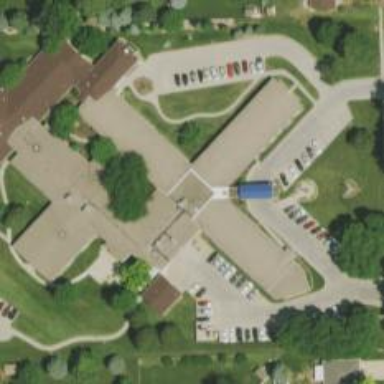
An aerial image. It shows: Nursing home.